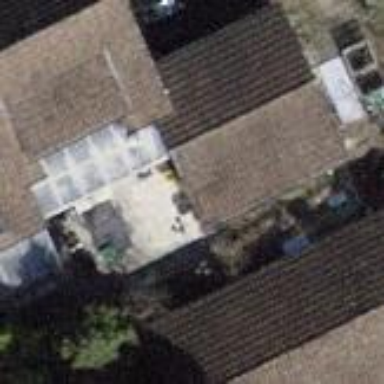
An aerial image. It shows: Building with tile roof.